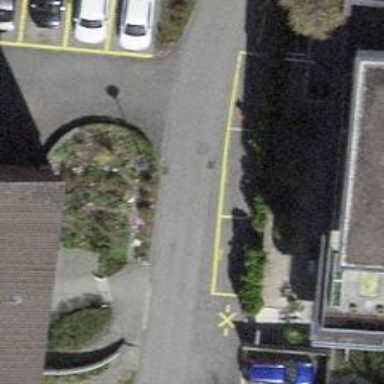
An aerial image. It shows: Residential road with asphalt surface and parallel parking on the right side. There is no sidewalk along the road.